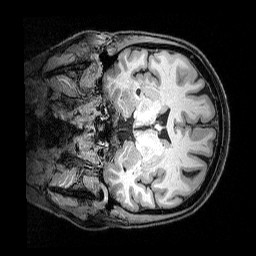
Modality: T1w
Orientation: coronal
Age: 62
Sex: female
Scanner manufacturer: siemens
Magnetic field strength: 3 T
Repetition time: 2.5 s
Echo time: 0.00369 s